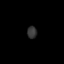
Tissue: skin
Cell type: Epithelial cells
Senescence score: 0.7165
Nuclear area (px): 118
Mean DAPI intensity: 51.178